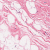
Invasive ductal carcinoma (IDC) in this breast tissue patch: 0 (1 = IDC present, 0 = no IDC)